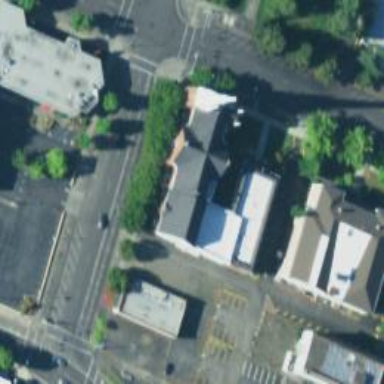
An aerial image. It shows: Historic church building serving as place of worship.